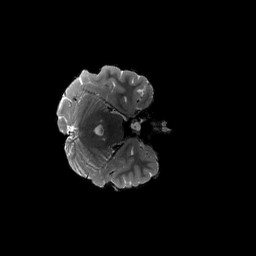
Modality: T2w
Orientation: axial
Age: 18
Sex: female
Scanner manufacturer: siemens
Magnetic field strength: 3 T
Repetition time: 3.2 s
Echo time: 0.564 s